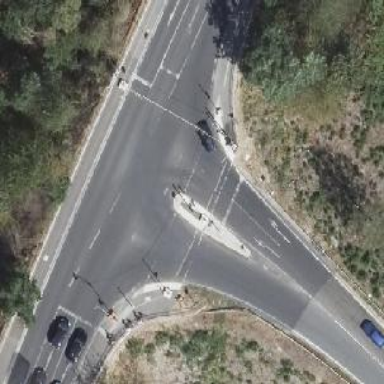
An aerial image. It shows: Crossing with traffic signals.